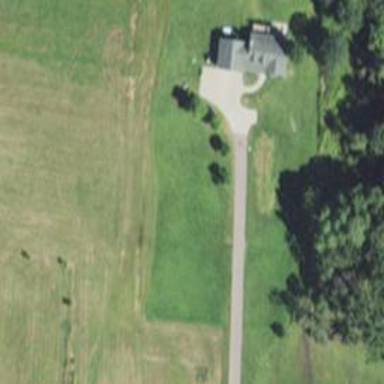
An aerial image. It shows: Driveway leading to service road.